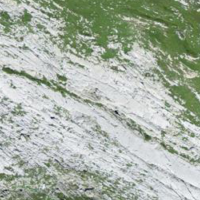
EUNIS habitat code: 23
Species observed at this site:
Aquila chrysaetos